Question: We've got a new server, and I am trying to set it up for our website.
I got a new application for the engineers set up in the called 'eng_app', then added our applications to it.
Now, we have been given an external drive that these applications need to be on, but I can't seem to edit or delete the existing applications.
I tried following the <URL> but, as you can see in the screenshot, those are incorrect.
> C:\Windows\System32\inetsrv>appcmd delete app "eng_app/drawing"
C:\Windows\System32\inetsrv>appcmd delete app "/eng_app/drawing"
## Could someone tell me what I missed here?

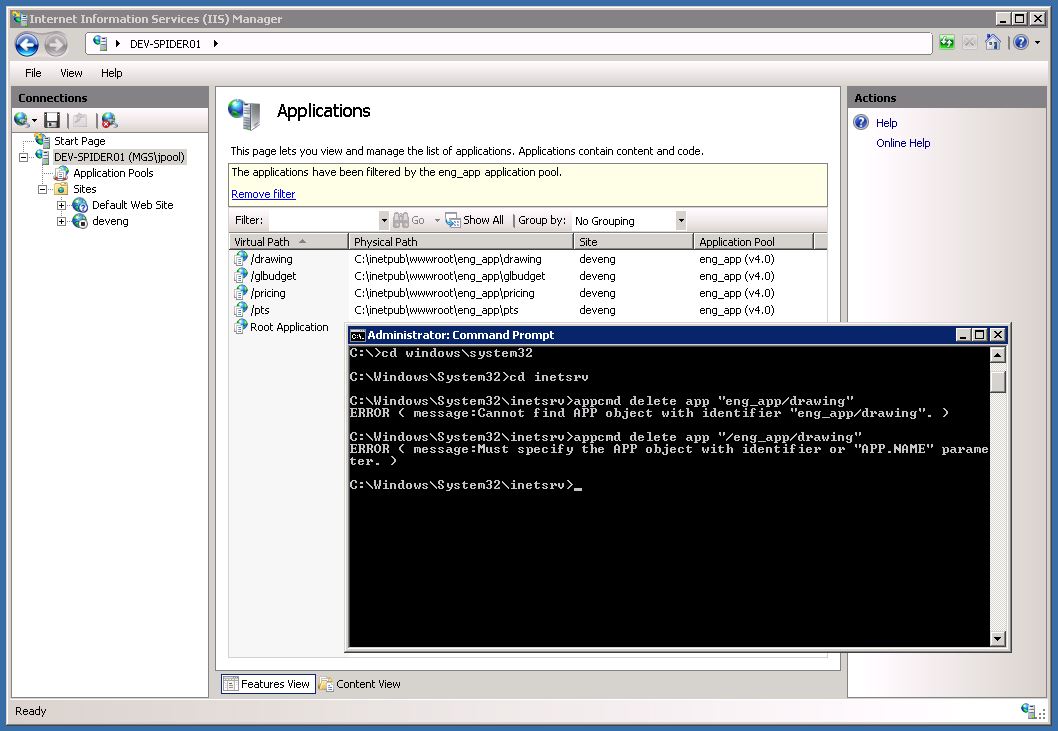
Answer: OK, it looks like you can't do it either through the command line or using the Application Pool interface.
After stopping the webservice, what I did was:
1. go down to the list of Sites and select my application from the list,
2. click Basic Settings...
3. change the Application pool with the Select... button and edit the Physical path
Afterwards, you can restart the webservice.

There might be a better way, but this is how I did it.